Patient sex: M
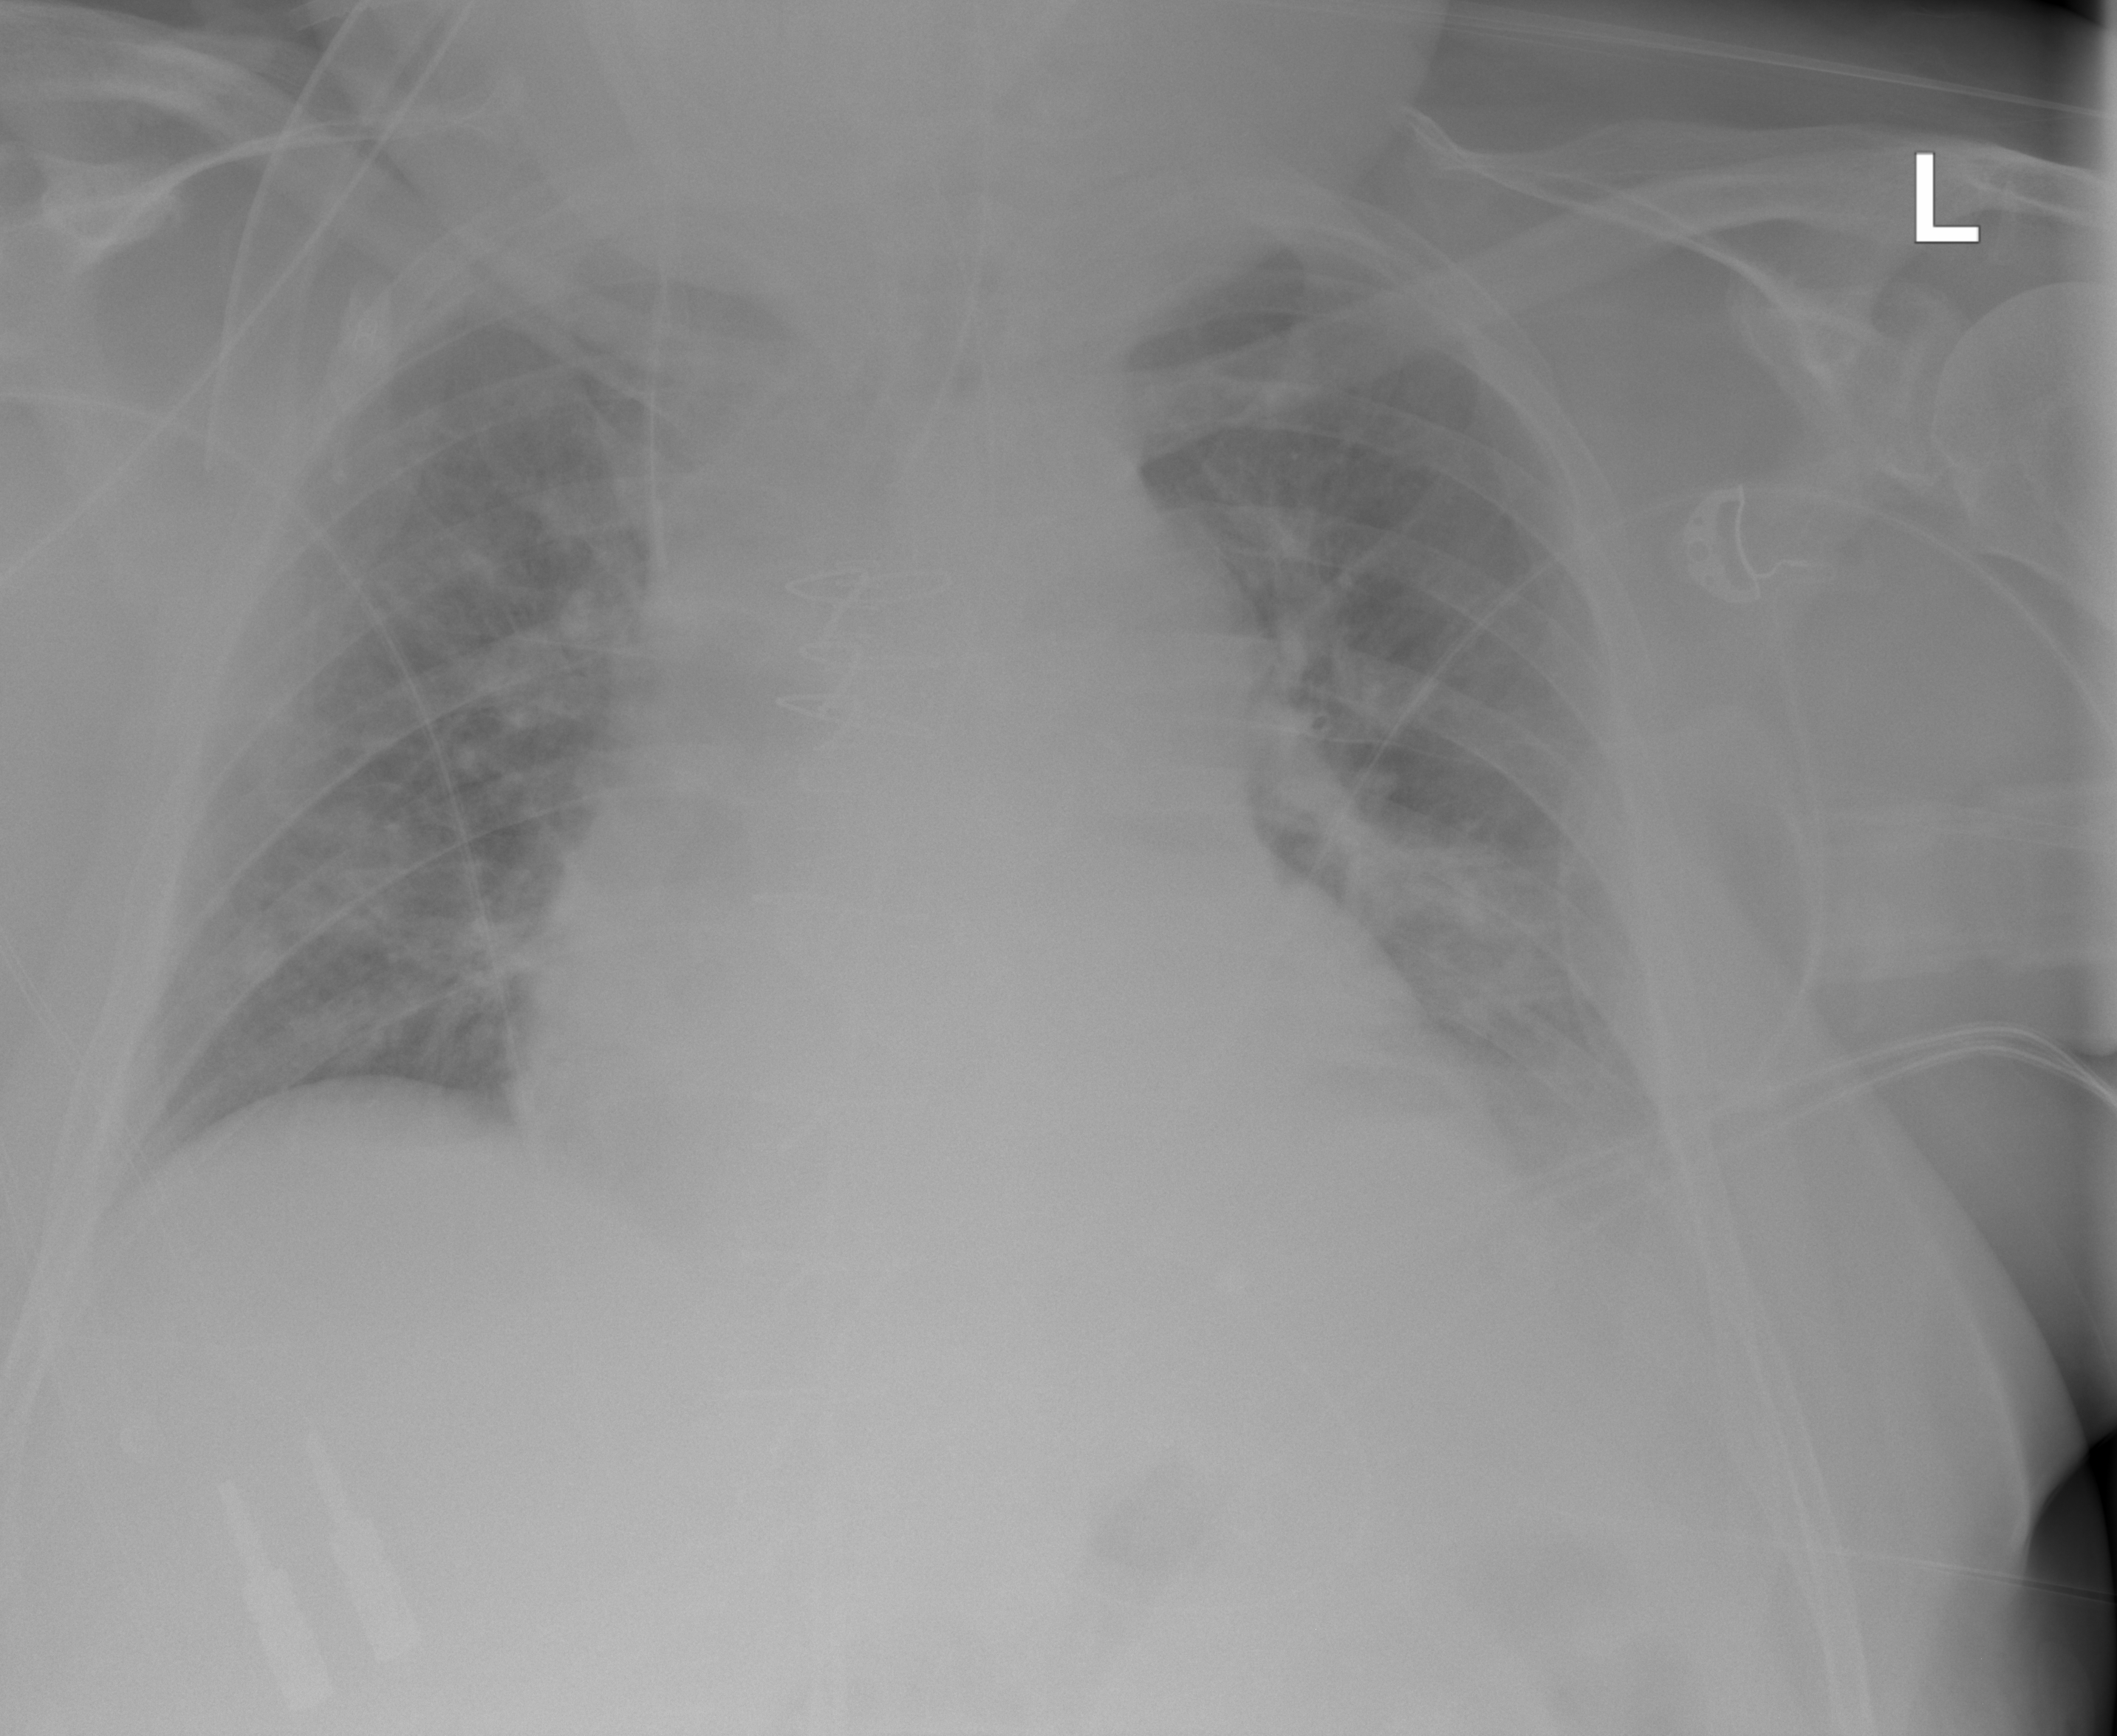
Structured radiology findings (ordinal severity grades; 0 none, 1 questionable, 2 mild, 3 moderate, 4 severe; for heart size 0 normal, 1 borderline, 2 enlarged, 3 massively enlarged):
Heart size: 2
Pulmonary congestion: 2
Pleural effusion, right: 0
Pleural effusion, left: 2
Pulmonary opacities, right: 2
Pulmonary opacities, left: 2
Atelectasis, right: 0
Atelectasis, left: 2